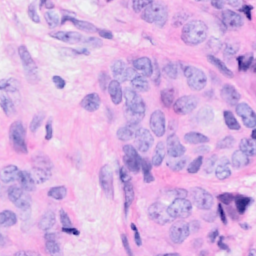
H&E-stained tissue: Breast